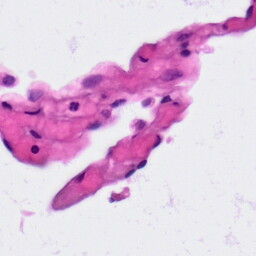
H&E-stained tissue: Lung